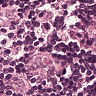
Metastatic tissue present: no